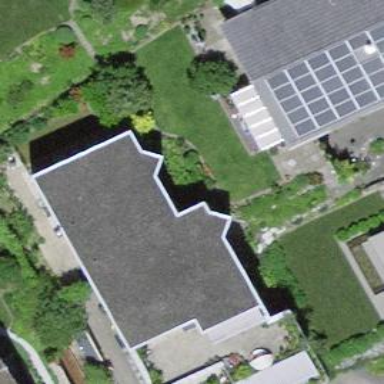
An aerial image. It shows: Semidetached house with flat roof.